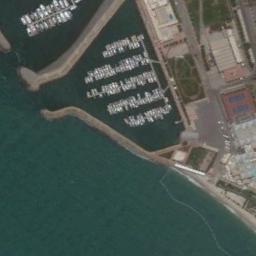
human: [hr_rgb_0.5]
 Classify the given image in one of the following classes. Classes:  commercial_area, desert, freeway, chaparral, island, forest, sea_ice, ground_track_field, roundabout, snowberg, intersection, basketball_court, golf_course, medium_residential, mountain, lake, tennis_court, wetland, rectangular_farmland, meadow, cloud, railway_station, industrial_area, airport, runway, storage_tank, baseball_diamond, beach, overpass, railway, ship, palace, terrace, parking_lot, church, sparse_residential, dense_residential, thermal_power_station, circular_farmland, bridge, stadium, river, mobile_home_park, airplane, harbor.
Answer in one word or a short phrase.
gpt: harbor